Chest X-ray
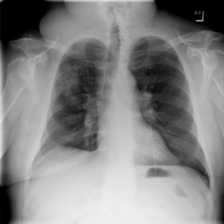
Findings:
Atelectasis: negative
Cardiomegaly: negative
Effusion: positive
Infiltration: positive
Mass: negative
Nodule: negative
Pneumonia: negative
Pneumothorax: negative
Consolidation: positive
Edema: positive
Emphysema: negative
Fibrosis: negative
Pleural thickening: negative
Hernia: negative